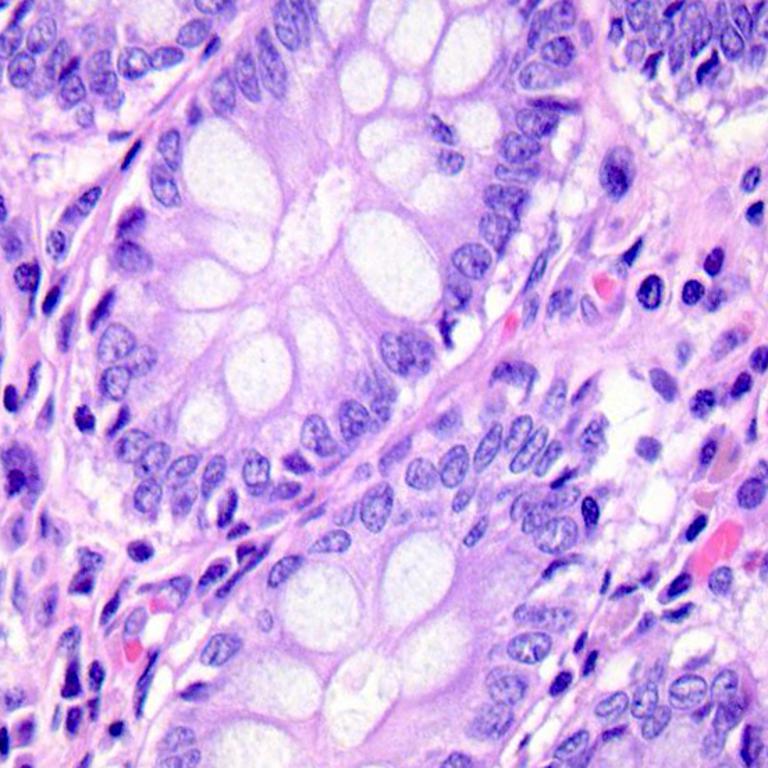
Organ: colon
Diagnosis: benign